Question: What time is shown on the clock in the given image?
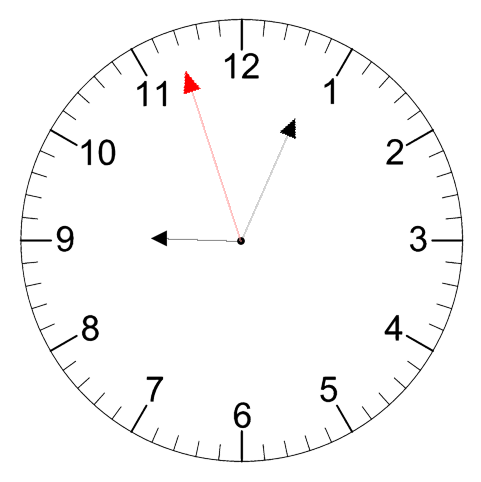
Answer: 09:03:57